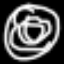
Label: donut